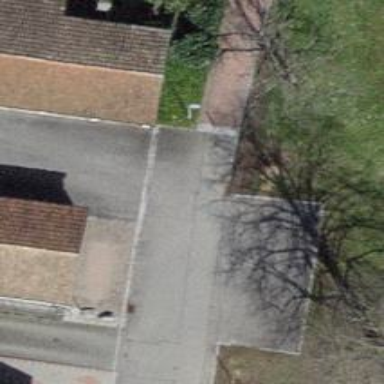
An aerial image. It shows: Bollard barrier.